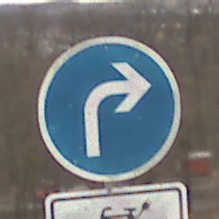
Verkehrszeichen: VorgeschriebeneFahrtrichtungRechts
Zusatzzeichen unten: EinspurigeFahrzeugeFrei4
Umgebung: Outdoor, Nature
Tageszeit: Midday
Wetter: Overcast
Licht: Natural
Jahreszeit: NotSpecified
Kontrast: LowContrast